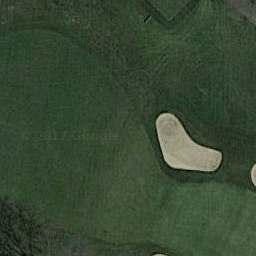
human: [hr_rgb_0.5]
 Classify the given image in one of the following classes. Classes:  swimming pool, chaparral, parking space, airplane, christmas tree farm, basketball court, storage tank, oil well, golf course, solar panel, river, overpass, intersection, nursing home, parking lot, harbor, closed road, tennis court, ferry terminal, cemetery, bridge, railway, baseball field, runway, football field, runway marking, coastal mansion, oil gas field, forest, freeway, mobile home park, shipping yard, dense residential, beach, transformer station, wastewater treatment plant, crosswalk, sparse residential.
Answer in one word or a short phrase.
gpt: golf course